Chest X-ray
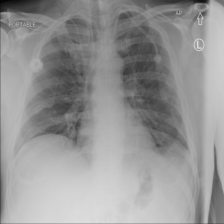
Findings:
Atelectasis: negative
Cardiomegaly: negative
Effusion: positive
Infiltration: negative
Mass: negative
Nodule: negative
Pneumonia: negative
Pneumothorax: negative
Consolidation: negative
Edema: negative
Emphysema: negative
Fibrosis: negative
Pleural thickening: negative
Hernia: negative